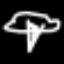
Label: airplane